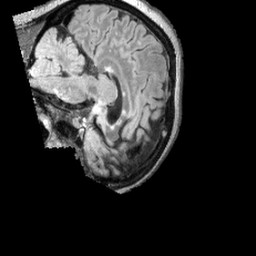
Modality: FLAIR
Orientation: sagittal
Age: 62
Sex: female
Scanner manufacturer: siemens
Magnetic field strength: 3 T
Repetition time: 5 s
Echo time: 0.387 s